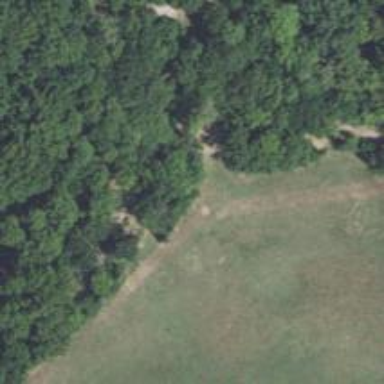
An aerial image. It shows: Disc golf hole.